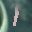
Label: 1